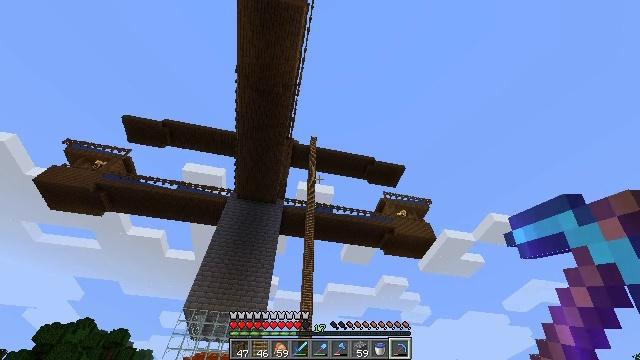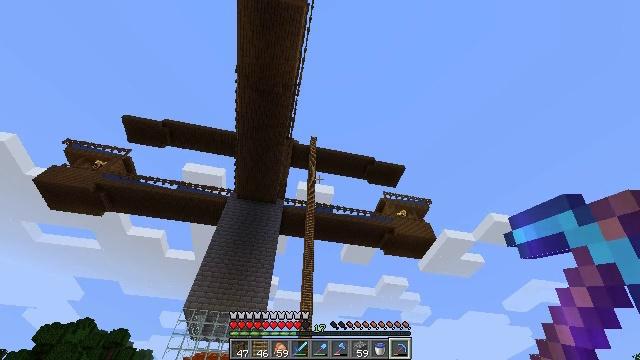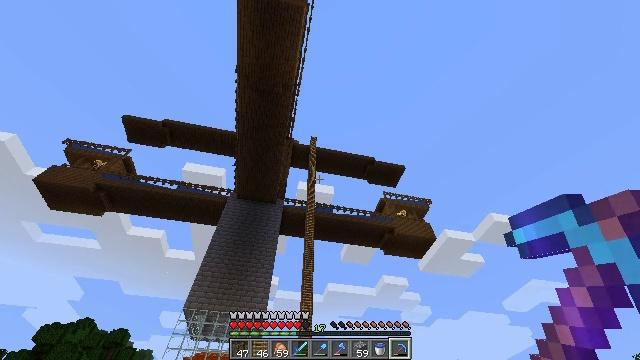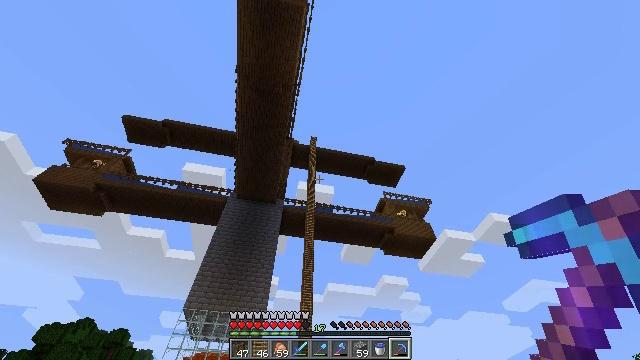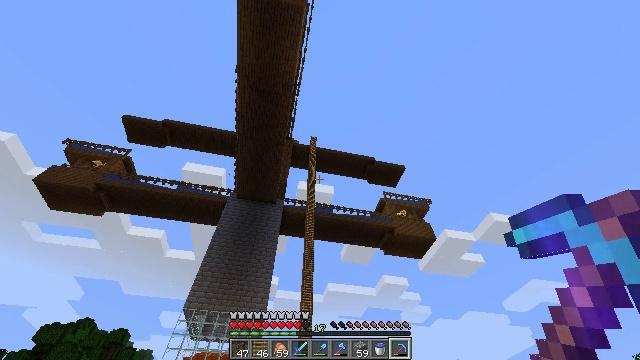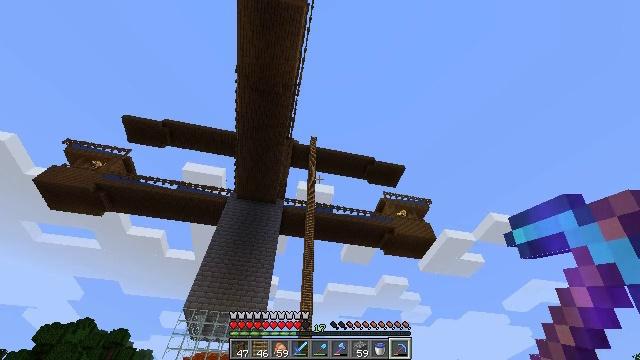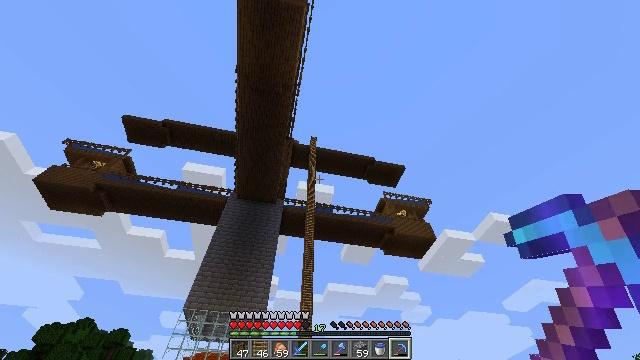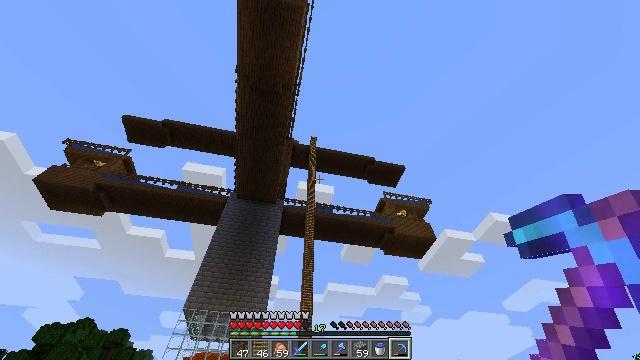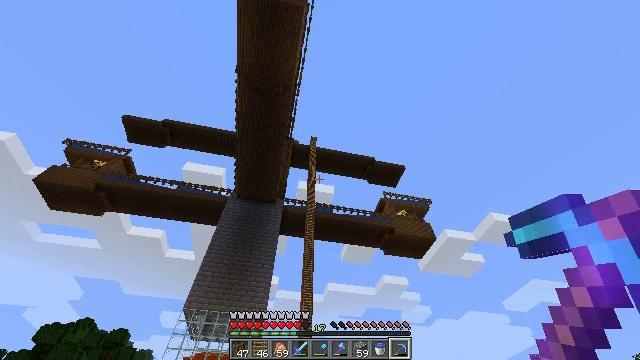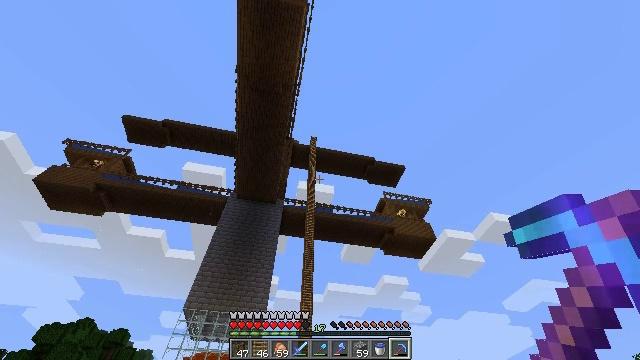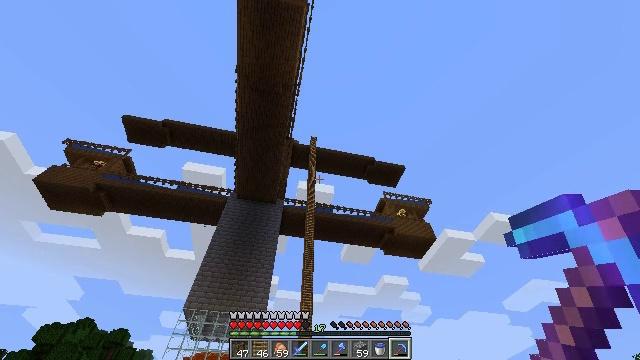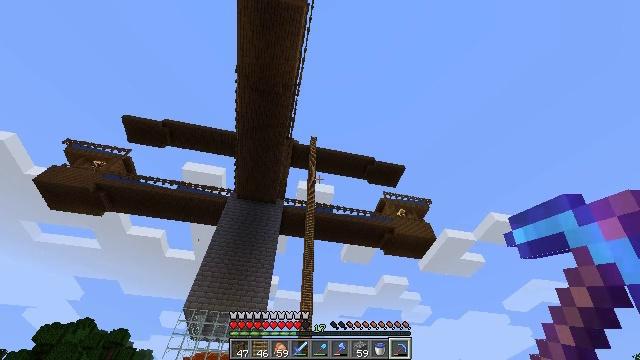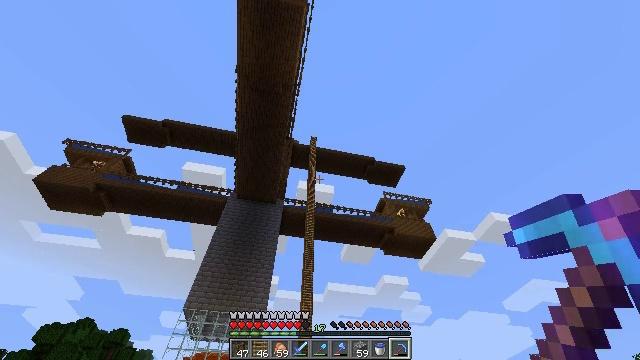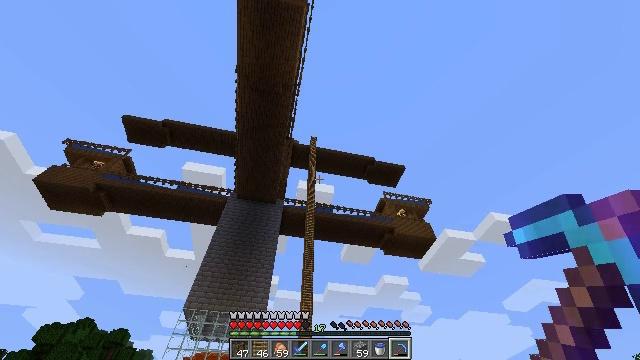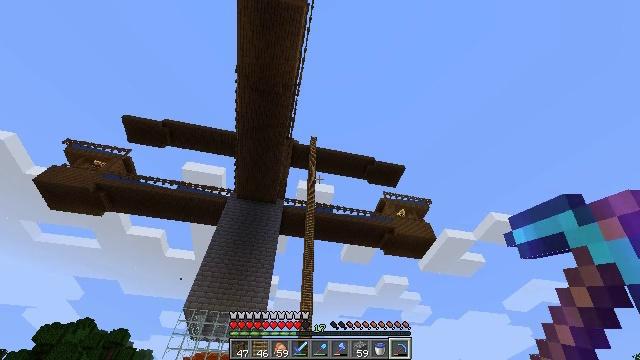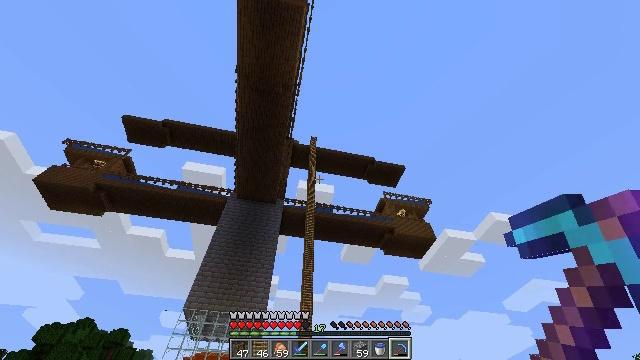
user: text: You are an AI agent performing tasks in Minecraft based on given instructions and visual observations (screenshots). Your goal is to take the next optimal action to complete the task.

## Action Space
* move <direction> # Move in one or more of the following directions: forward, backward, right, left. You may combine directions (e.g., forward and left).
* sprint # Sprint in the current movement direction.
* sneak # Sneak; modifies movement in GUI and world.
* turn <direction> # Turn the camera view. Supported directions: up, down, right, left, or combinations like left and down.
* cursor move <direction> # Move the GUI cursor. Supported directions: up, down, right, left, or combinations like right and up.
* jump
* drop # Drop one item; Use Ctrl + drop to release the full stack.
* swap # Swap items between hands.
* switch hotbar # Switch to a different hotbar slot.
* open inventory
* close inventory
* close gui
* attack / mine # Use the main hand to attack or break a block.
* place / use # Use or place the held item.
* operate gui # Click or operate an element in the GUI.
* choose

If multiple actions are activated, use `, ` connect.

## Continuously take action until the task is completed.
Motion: motion action
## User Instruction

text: Gather resources to craft the piston.
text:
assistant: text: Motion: no_op
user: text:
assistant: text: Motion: no_op
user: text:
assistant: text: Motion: no_op
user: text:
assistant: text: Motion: no_op
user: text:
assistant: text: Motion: no_op
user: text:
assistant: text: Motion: no_op
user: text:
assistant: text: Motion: no_op
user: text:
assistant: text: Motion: no_op
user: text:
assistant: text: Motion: no_op
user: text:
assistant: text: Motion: no_op
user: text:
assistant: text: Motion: no_op
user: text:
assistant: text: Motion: no_op
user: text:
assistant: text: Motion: no_op
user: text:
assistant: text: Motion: no_op
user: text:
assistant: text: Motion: no_op
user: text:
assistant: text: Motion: no_op
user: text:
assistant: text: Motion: no_op
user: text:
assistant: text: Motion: no_op
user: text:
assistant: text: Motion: no_op
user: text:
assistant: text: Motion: no_op
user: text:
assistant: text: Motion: no_op
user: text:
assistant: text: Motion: no_op
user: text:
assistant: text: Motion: no_op
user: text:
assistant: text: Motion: no_op
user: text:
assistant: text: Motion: no_op
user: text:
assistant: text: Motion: no_op
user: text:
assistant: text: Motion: no_op
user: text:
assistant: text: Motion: no_op
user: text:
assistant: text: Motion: no_op
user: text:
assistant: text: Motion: no_op